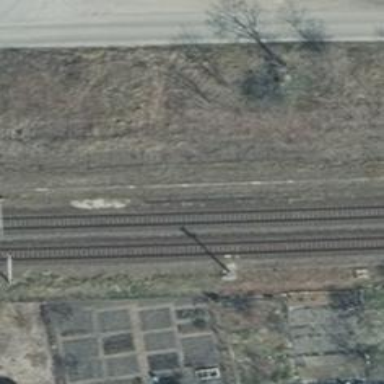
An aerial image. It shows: Railway signal.